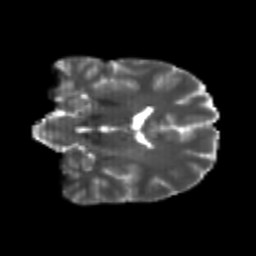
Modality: T2w
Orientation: coronal
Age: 24
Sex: male
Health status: healthy
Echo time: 0.074 s